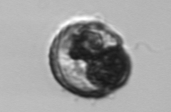
Label: Proterythropsis